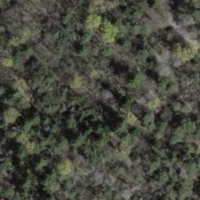
EUNIS habitat code: 43
Species observed at this site:
Acer pseudoplatanus